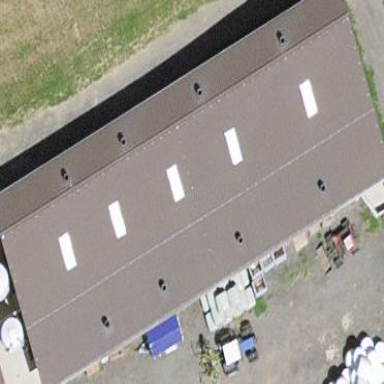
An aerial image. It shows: Barn.